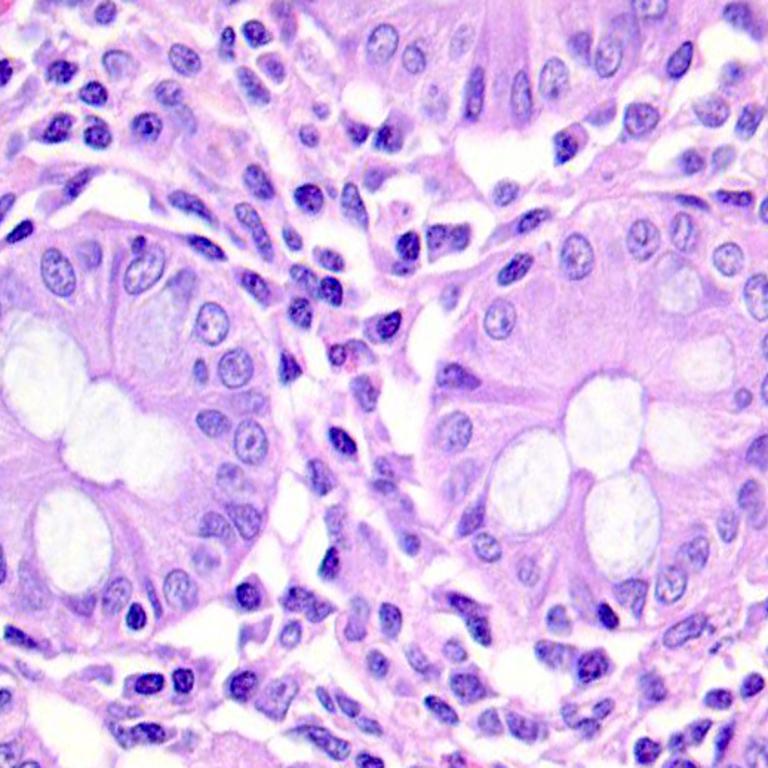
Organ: colon
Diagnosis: benign